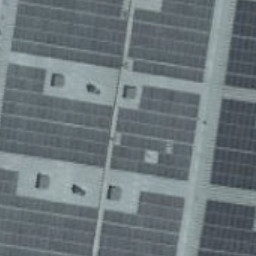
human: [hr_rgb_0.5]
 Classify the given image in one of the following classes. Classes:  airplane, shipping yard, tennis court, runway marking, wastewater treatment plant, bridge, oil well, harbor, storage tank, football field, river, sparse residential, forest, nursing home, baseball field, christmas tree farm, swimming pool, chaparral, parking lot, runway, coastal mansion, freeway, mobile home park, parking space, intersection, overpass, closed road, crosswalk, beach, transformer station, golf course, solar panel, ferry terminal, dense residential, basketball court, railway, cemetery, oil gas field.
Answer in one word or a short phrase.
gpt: solar panel